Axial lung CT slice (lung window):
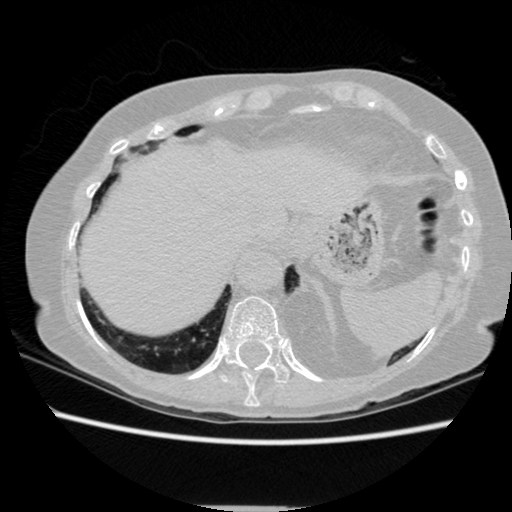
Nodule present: no